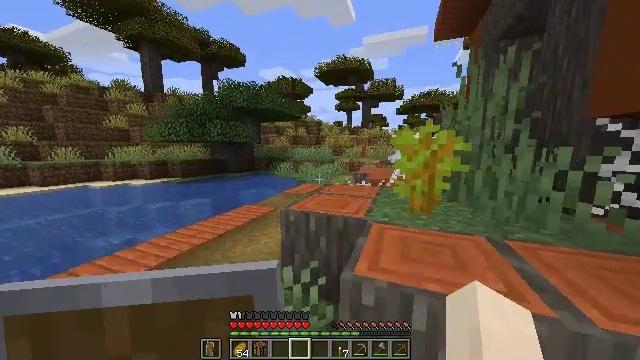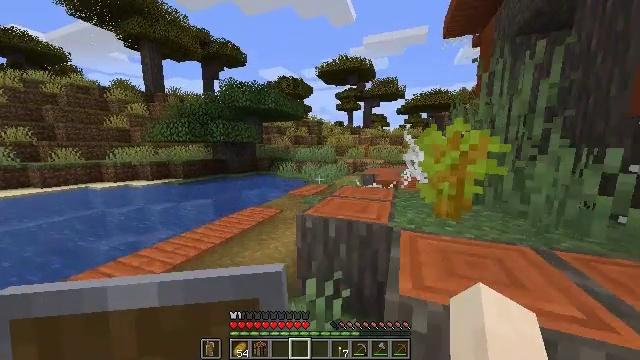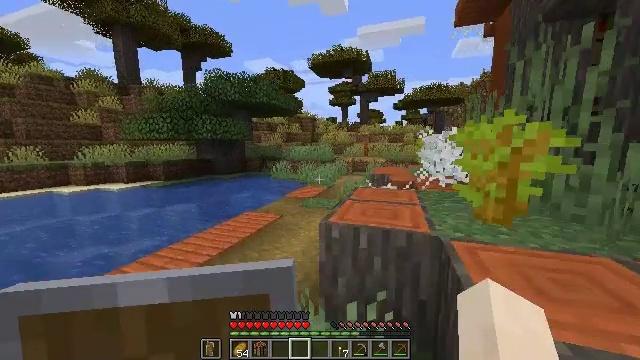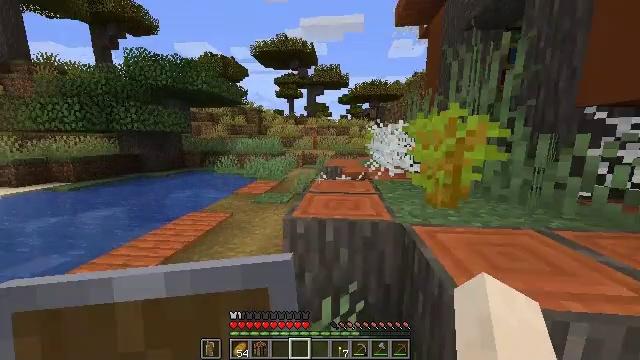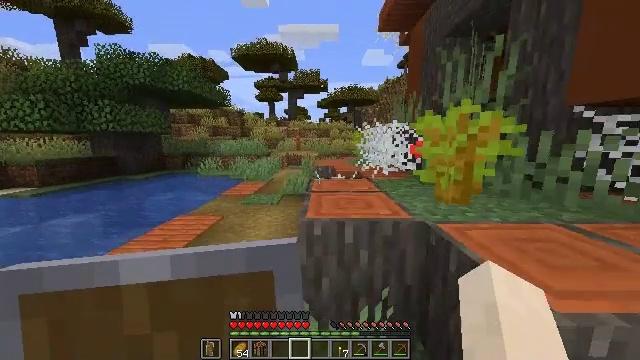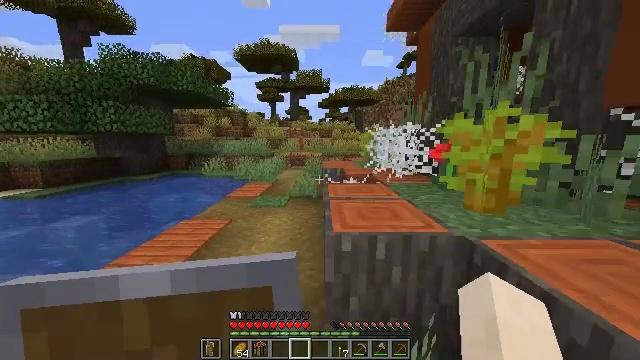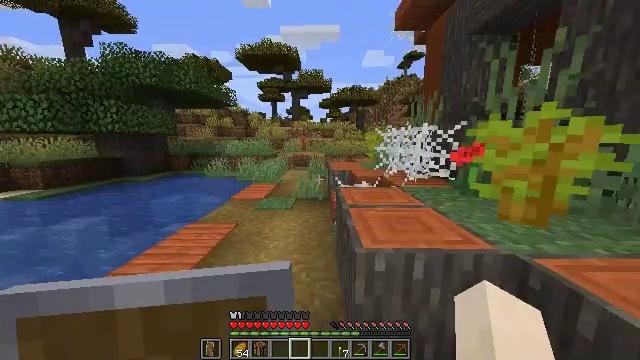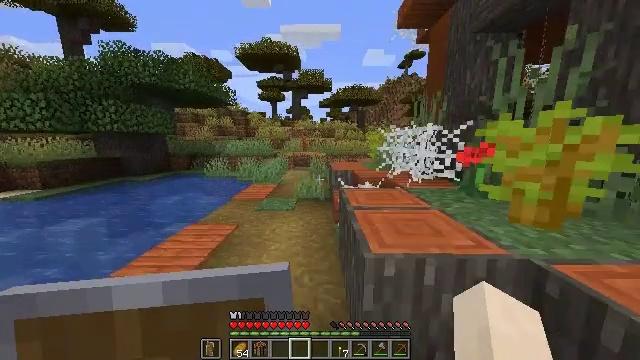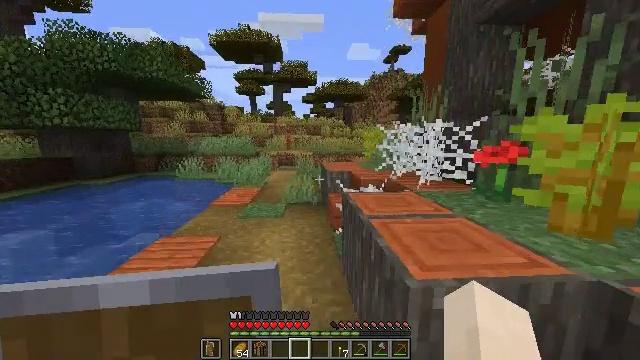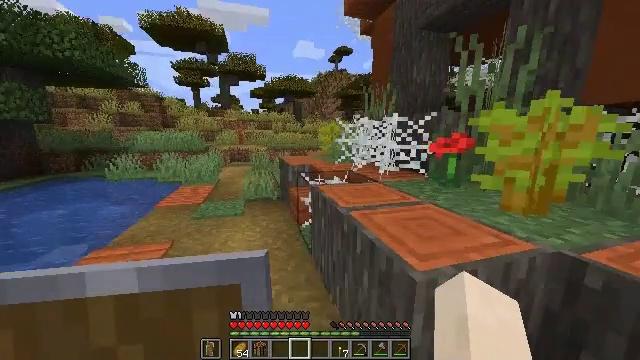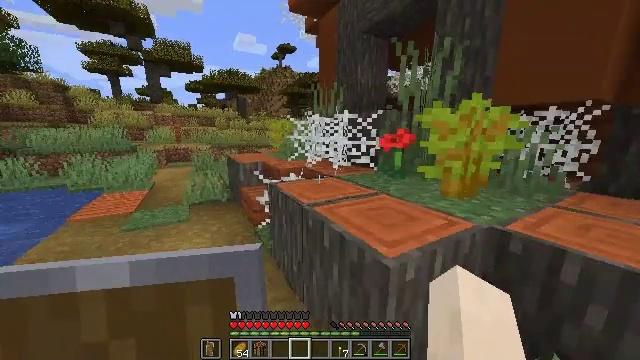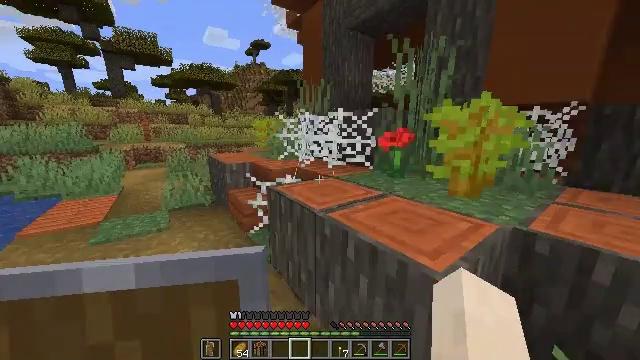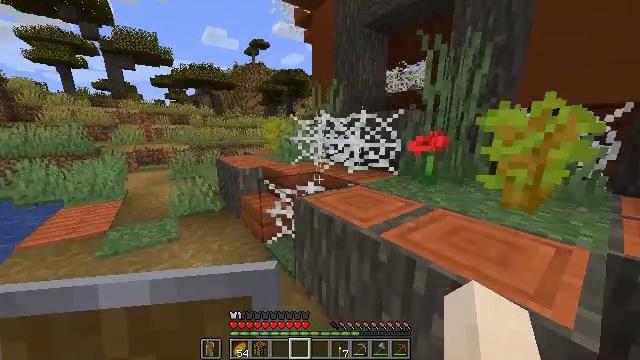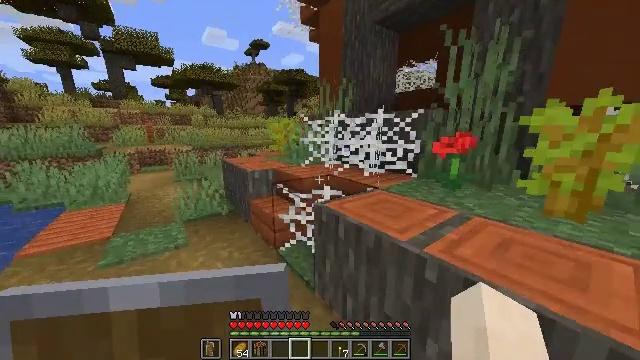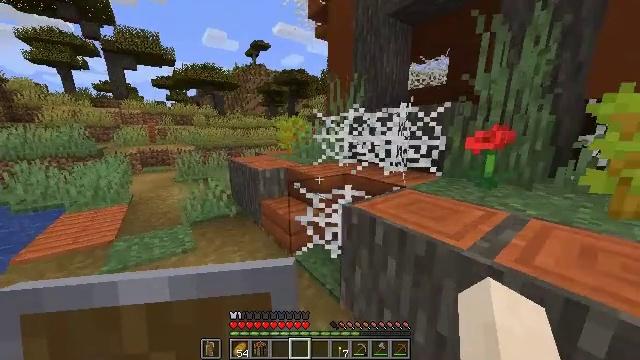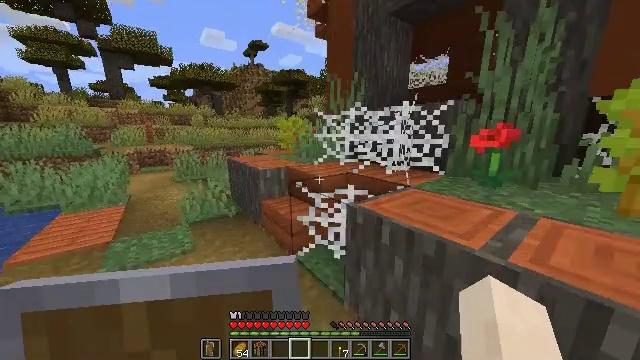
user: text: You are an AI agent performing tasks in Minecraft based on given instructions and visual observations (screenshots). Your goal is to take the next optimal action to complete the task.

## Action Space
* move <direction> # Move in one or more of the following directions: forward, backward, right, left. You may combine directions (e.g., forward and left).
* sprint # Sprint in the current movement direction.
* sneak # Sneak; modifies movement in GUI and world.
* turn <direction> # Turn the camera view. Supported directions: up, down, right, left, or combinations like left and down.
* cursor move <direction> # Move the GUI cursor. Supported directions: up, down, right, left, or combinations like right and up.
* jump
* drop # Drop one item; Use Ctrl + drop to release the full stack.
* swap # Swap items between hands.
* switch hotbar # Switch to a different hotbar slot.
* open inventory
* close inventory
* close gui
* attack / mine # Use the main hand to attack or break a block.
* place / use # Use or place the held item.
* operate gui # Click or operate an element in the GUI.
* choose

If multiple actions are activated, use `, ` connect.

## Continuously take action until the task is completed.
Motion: motion action
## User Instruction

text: Mine the bookshelf to gather resources.
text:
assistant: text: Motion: move left, sprint
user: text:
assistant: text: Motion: move forward and move left, sprint, turn right
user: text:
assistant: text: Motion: move forward and move left, sprint, turn right and down
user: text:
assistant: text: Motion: move forward and move left, sprint, turn right
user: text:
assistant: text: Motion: move forward and move left, sprint
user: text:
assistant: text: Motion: move forward and move left, sprint
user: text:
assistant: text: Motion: move forward and move left, sprint
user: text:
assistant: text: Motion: move forward and move left, sprint, turn right
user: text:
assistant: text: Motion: move forward and move left, sprint, turn right and down
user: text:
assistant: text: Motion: move forward and move left, sprint, turn right
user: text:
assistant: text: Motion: move forward and move left, sprint, turn right
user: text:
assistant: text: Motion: move forward and move left, sprint
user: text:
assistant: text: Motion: move forward and move left, sprint
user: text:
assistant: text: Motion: move forward and move left, sprint
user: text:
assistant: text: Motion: move forward and move left, sprint
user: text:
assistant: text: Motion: move left, sprint, turn right and up
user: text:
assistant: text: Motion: move left, sprint, turn right and up
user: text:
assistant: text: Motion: move left, sprint, turn right and up
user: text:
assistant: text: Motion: move left, sprint
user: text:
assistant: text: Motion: move left, sprint
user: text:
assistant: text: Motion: move left, sprint
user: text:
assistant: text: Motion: move left, sprint
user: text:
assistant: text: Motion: move forward and move left, sprint
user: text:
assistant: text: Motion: move forward and move left, sprint
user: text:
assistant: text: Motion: move forward and move left, sprint
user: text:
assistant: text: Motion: move forward and move left, sprint
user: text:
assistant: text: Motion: move left, sprint
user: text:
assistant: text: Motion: move forward and move left, sprint
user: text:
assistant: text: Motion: move forward and move left, sprint
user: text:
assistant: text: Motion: move forward and move left, sprint, turn right